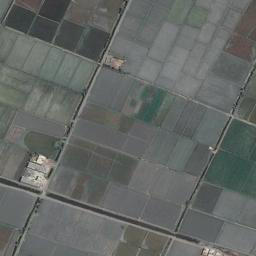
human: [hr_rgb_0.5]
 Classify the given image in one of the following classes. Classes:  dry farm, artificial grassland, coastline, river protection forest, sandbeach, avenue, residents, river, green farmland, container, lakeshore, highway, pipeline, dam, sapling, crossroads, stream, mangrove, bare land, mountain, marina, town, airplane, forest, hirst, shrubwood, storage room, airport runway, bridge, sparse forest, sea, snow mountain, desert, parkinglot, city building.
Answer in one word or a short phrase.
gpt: green farmland